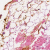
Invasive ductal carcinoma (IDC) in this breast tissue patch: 0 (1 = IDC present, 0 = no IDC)